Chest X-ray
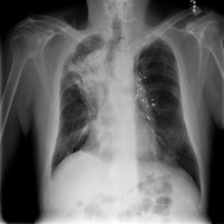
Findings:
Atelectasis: negative
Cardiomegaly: negative
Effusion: negative
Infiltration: negative
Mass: negative
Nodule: negative
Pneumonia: negative
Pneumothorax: negative
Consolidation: negative
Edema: negative
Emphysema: negative
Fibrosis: negative
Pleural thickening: negative
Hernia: negative